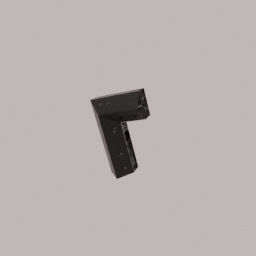
Label: architecture